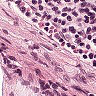
Metastatic tissue present: no